Question: When my app loads, I get device's settings in order to display dates/times according to user's locale. As seen on the image below, the pattern is correct, but the am/pm marker is not translated to the corresponding language (in this case language is Greek, local is "el_GR"). Is there a way to fix that?
'''
"am/pm" should be automatically translated to "pm/mm"
public static final DateFormat USER_DF_TIME = DateFormat.getDateTimeInstance(DateFormat.SHORT,
DateFormat.SHORT, Locale.getDefault());
'''

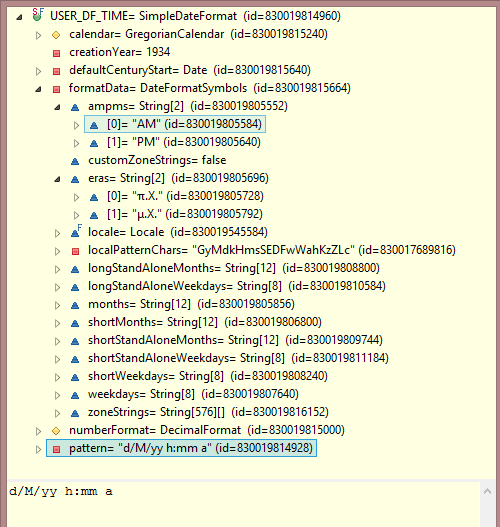
Answer: After further investigation, I found a similar bug for Java 6, <URL>.The bug was reported back in 2007 and was finally resolved in 2011.
Also, according to the official Oracle page <URL>.
Testing my code on various devices I found out that it worked correctly on android 4.1.2 and 4.4, but the problem remains for my android 4.1.1 device. Given that <URL> I infer that it's a Java language problem that is solved in newer versions.